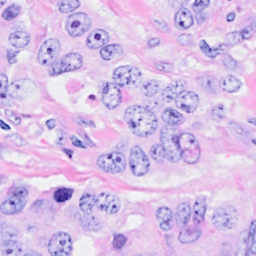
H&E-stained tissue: Breast